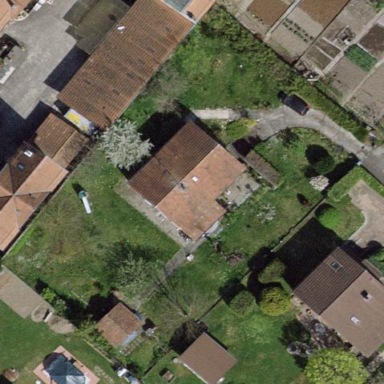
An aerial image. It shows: Garden enclosed by fence.